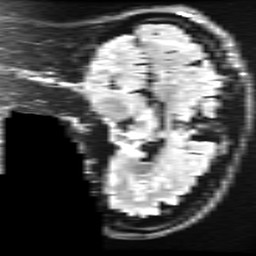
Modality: FLAIR
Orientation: sagittal
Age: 33
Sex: female
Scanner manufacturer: ge
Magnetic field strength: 3 T
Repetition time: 11 s
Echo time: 0.1497 s